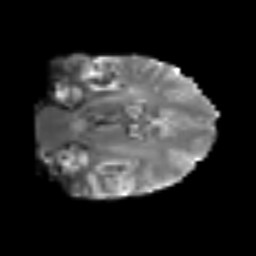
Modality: T2w
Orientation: coronal
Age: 56
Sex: male
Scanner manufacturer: siemens
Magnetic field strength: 3 T
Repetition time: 6.1 s
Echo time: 0.101 s